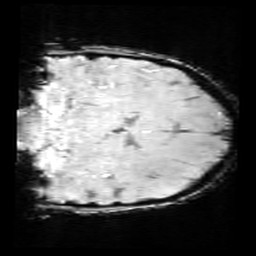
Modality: SWI
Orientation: coronal
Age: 10
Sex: male
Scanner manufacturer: siemens
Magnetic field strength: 3 T
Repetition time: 0.027 s
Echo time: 0.02 s